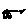
Label: car